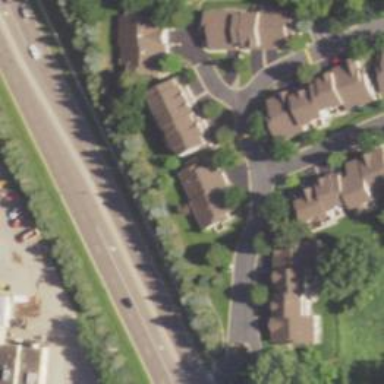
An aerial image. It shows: Living street.